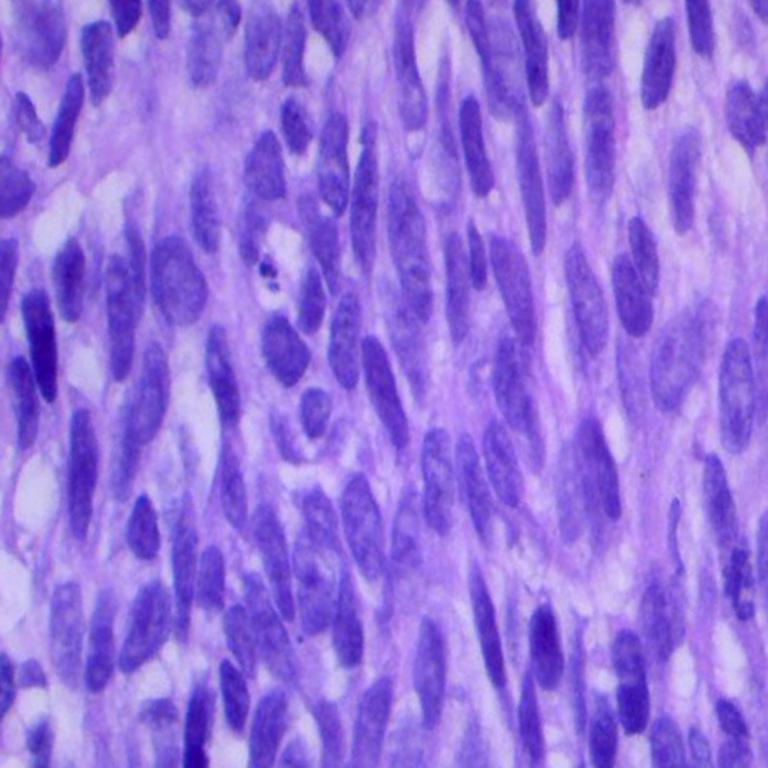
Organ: lung
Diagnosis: squamous carcinomas